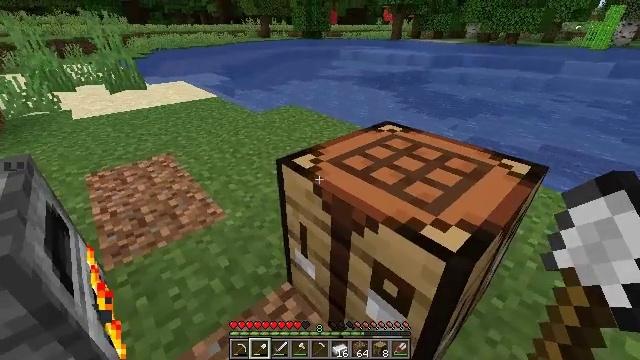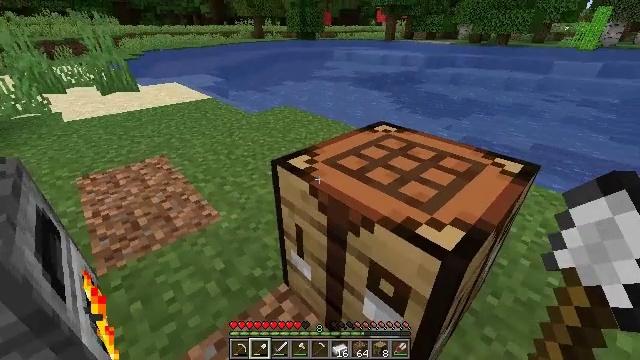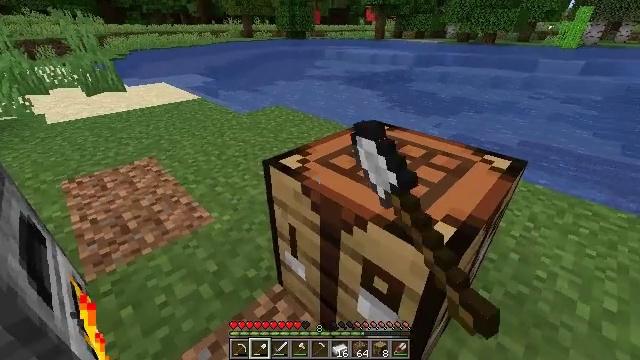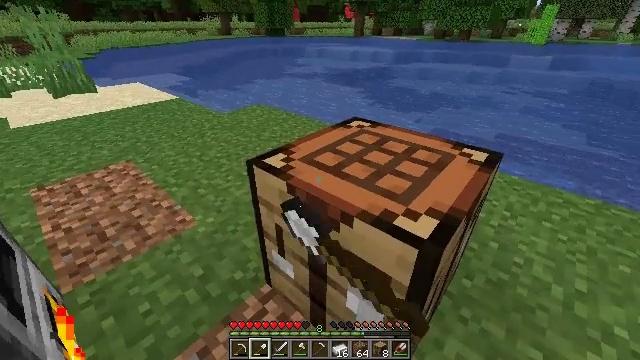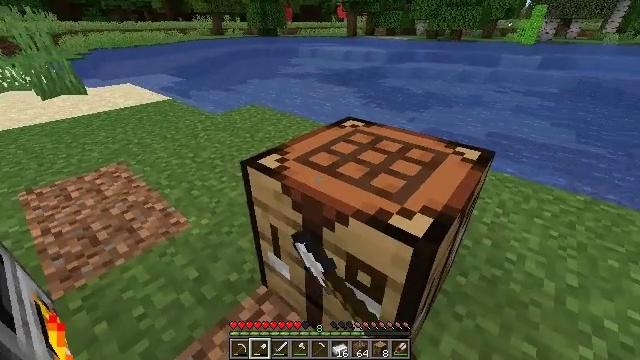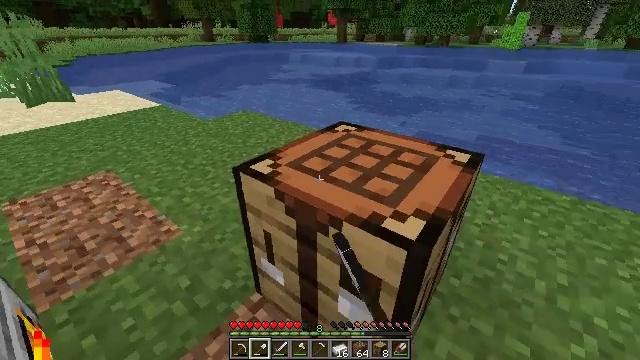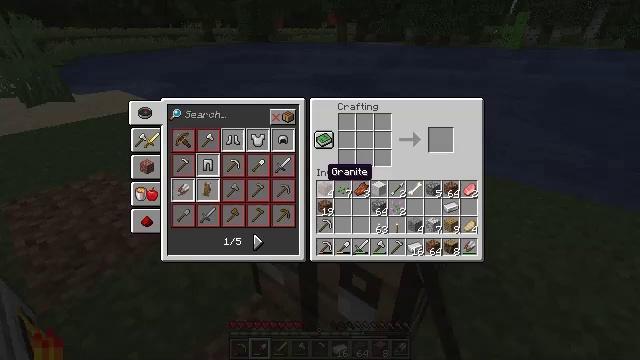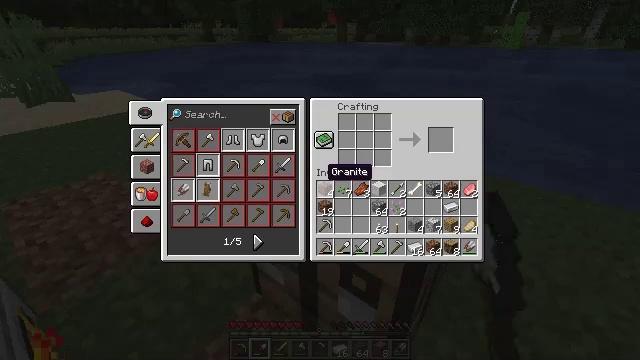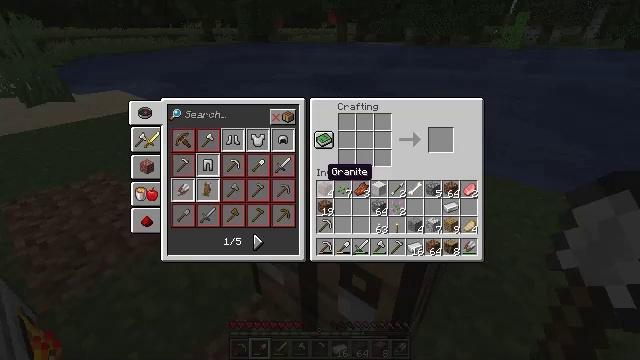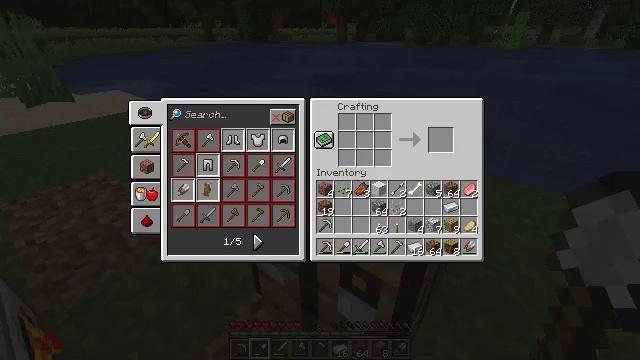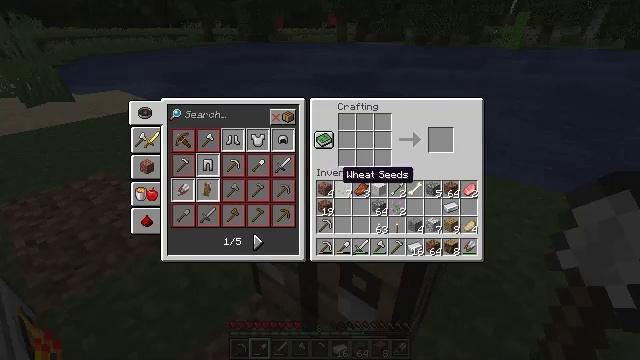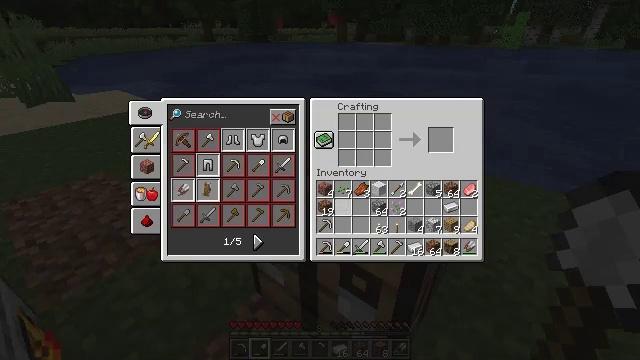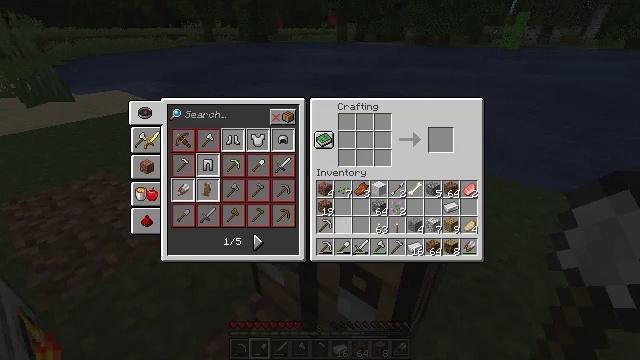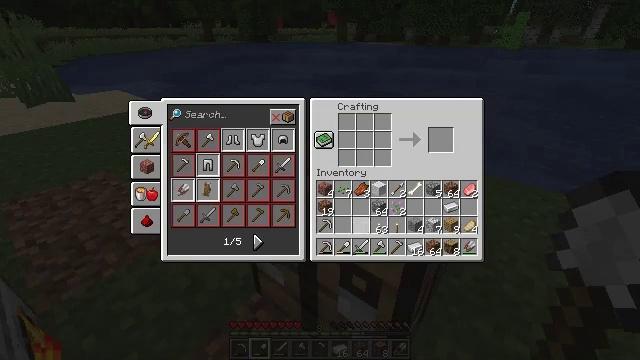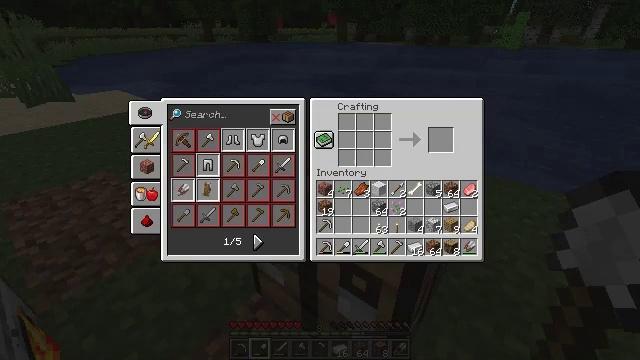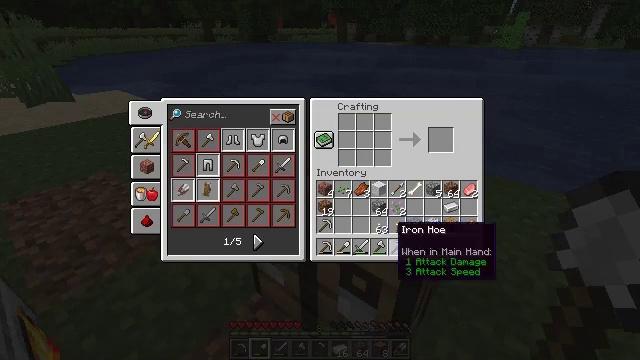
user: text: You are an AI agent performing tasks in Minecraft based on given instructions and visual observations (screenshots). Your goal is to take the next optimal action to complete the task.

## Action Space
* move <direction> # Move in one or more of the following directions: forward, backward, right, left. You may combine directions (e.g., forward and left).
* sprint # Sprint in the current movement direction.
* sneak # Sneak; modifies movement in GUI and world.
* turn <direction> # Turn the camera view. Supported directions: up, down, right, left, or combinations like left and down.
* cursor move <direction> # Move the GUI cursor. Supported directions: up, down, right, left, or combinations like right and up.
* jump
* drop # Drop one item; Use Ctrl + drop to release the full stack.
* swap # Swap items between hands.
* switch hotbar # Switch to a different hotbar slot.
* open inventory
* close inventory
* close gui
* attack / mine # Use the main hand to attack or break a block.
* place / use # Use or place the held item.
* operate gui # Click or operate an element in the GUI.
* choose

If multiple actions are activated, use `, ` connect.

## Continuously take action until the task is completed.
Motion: motion action
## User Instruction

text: Create a bucket at the crafting table using iron ingots.
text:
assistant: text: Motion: turn right, use / place
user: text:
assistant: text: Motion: turn right, use / place
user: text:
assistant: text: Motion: turn right
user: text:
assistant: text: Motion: turn right
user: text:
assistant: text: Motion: turn right and up
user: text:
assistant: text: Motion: open gui
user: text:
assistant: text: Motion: no_op
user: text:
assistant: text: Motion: no_op
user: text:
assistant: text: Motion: no_op
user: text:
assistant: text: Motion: cursor move right
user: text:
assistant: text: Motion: cursor move right and down
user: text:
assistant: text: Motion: cursor move down
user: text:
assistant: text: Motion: cursor move right and down
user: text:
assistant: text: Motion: cursor move right
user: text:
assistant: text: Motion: cursor move right
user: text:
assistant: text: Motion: cursor move right
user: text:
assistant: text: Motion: cursor move right
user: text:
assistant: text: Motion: no_op
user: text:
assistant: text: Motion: no_op
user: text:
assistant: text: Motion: no_op
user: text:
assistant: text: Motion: no_op
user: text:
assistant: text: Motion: operate gui
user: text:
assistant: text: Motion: operate gui
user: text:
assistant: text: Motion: operate gui
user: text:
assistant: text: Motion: cursor move left and up
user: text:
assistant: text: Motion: cursor move left and up
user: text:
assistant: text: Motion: cursor move up
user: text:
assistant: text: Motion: cursor move up
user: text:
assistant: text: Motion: no_op
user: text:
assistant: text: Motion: no_op